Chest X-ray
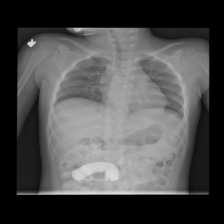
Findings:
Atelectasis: negative
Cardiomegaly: negative
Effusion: negative
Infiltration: negative
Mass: negative
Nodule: negative
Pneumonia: negative
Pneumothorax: negative
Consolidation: negative
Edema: negative
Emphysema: negative
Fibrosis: negative
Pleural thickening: negative
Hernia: negative